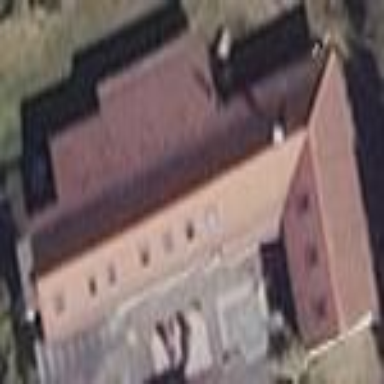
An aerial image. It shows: Building with flat roof.